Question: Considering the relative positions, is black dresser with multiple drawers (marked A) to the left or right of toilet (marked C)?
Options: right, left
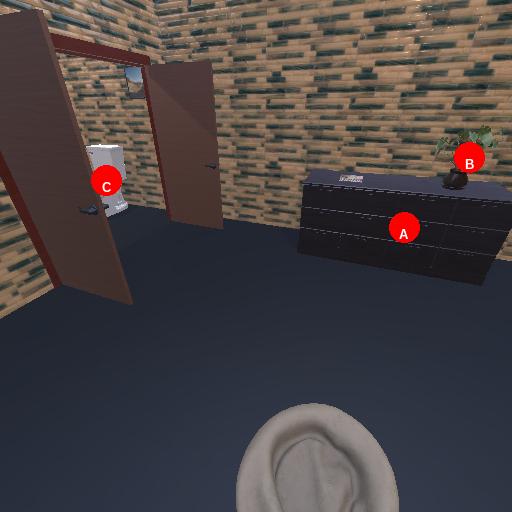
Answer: right